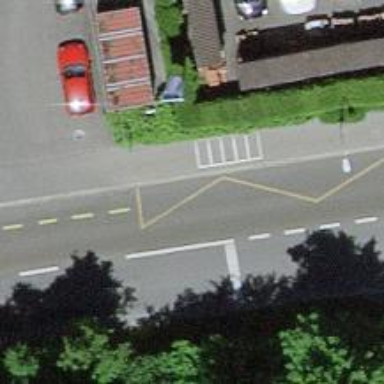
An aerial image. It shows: Bus stop with designated public transport stop position.